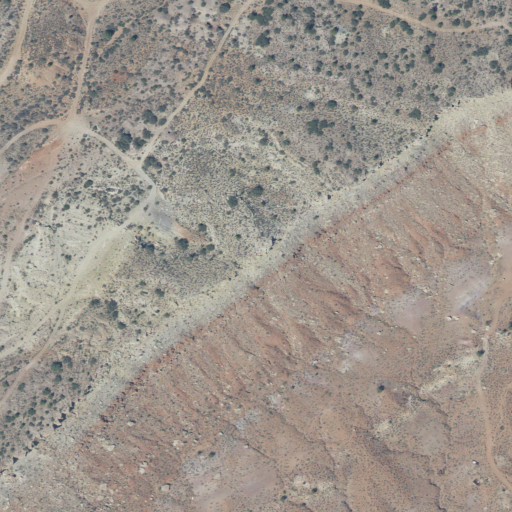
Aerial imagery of mountain in Utah named Big Hill containing only shrub